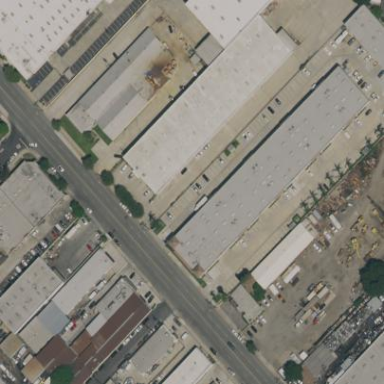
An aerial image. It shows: Warehouse building.